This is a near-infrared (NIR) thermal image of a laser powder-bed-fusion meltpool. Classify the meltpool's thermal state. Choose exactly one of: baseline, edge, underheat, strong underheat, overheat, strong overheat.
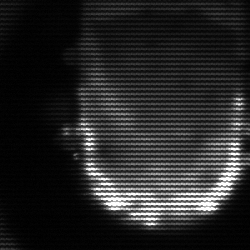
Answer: baseline